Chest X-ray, AP view. Patient: 43 years old, sex F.
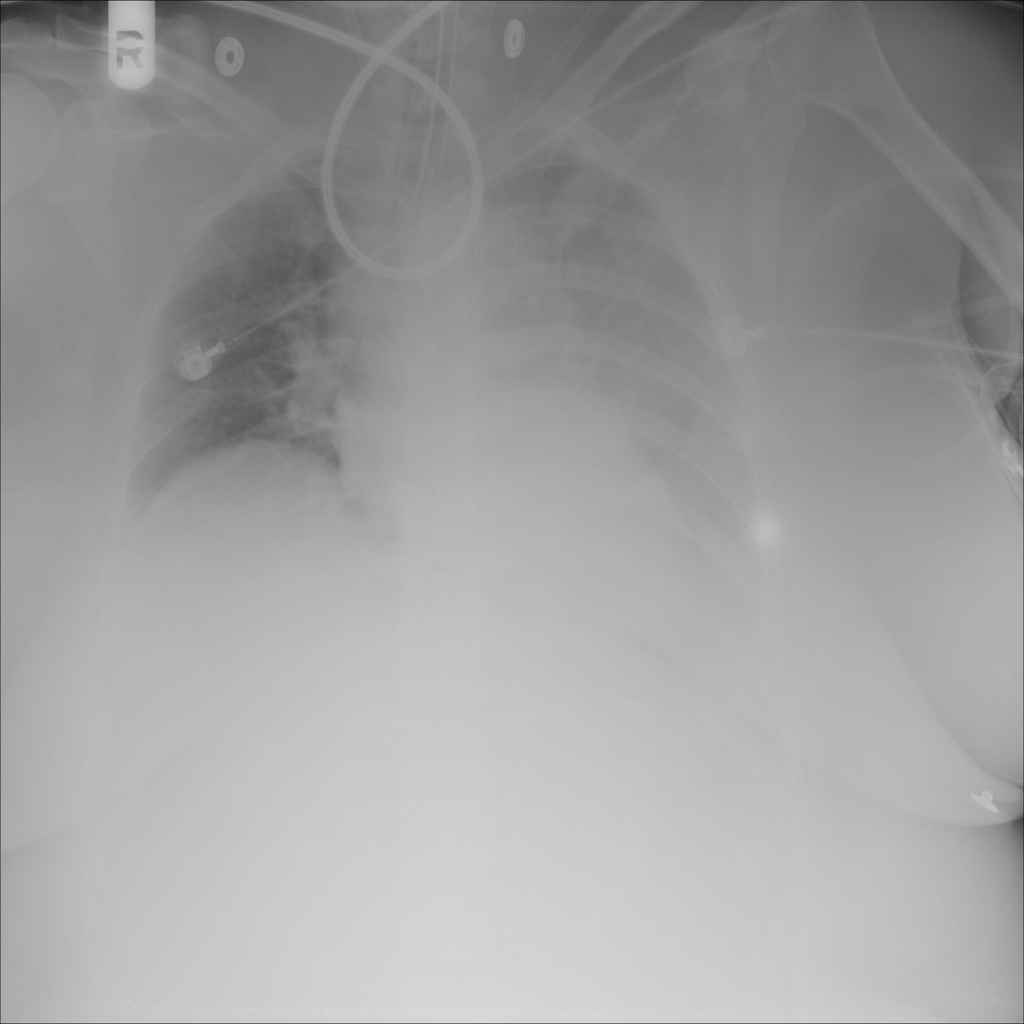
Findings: Atelectasis